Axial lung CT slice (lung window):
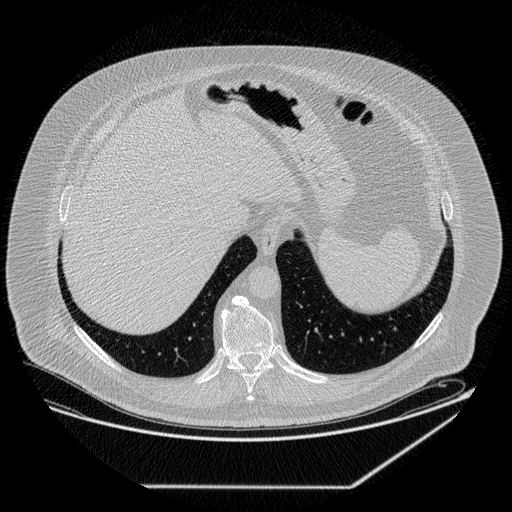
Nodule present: no